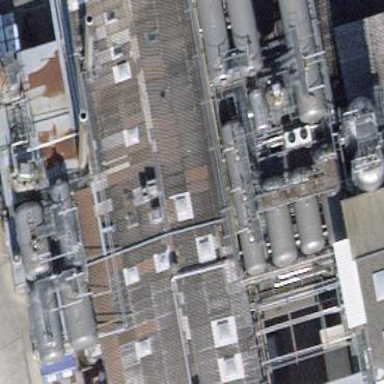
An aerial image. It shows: View of roof of building.